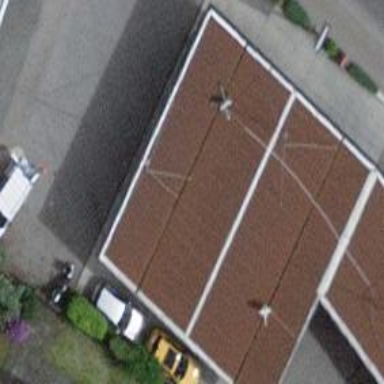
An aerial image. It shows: Fuel station.